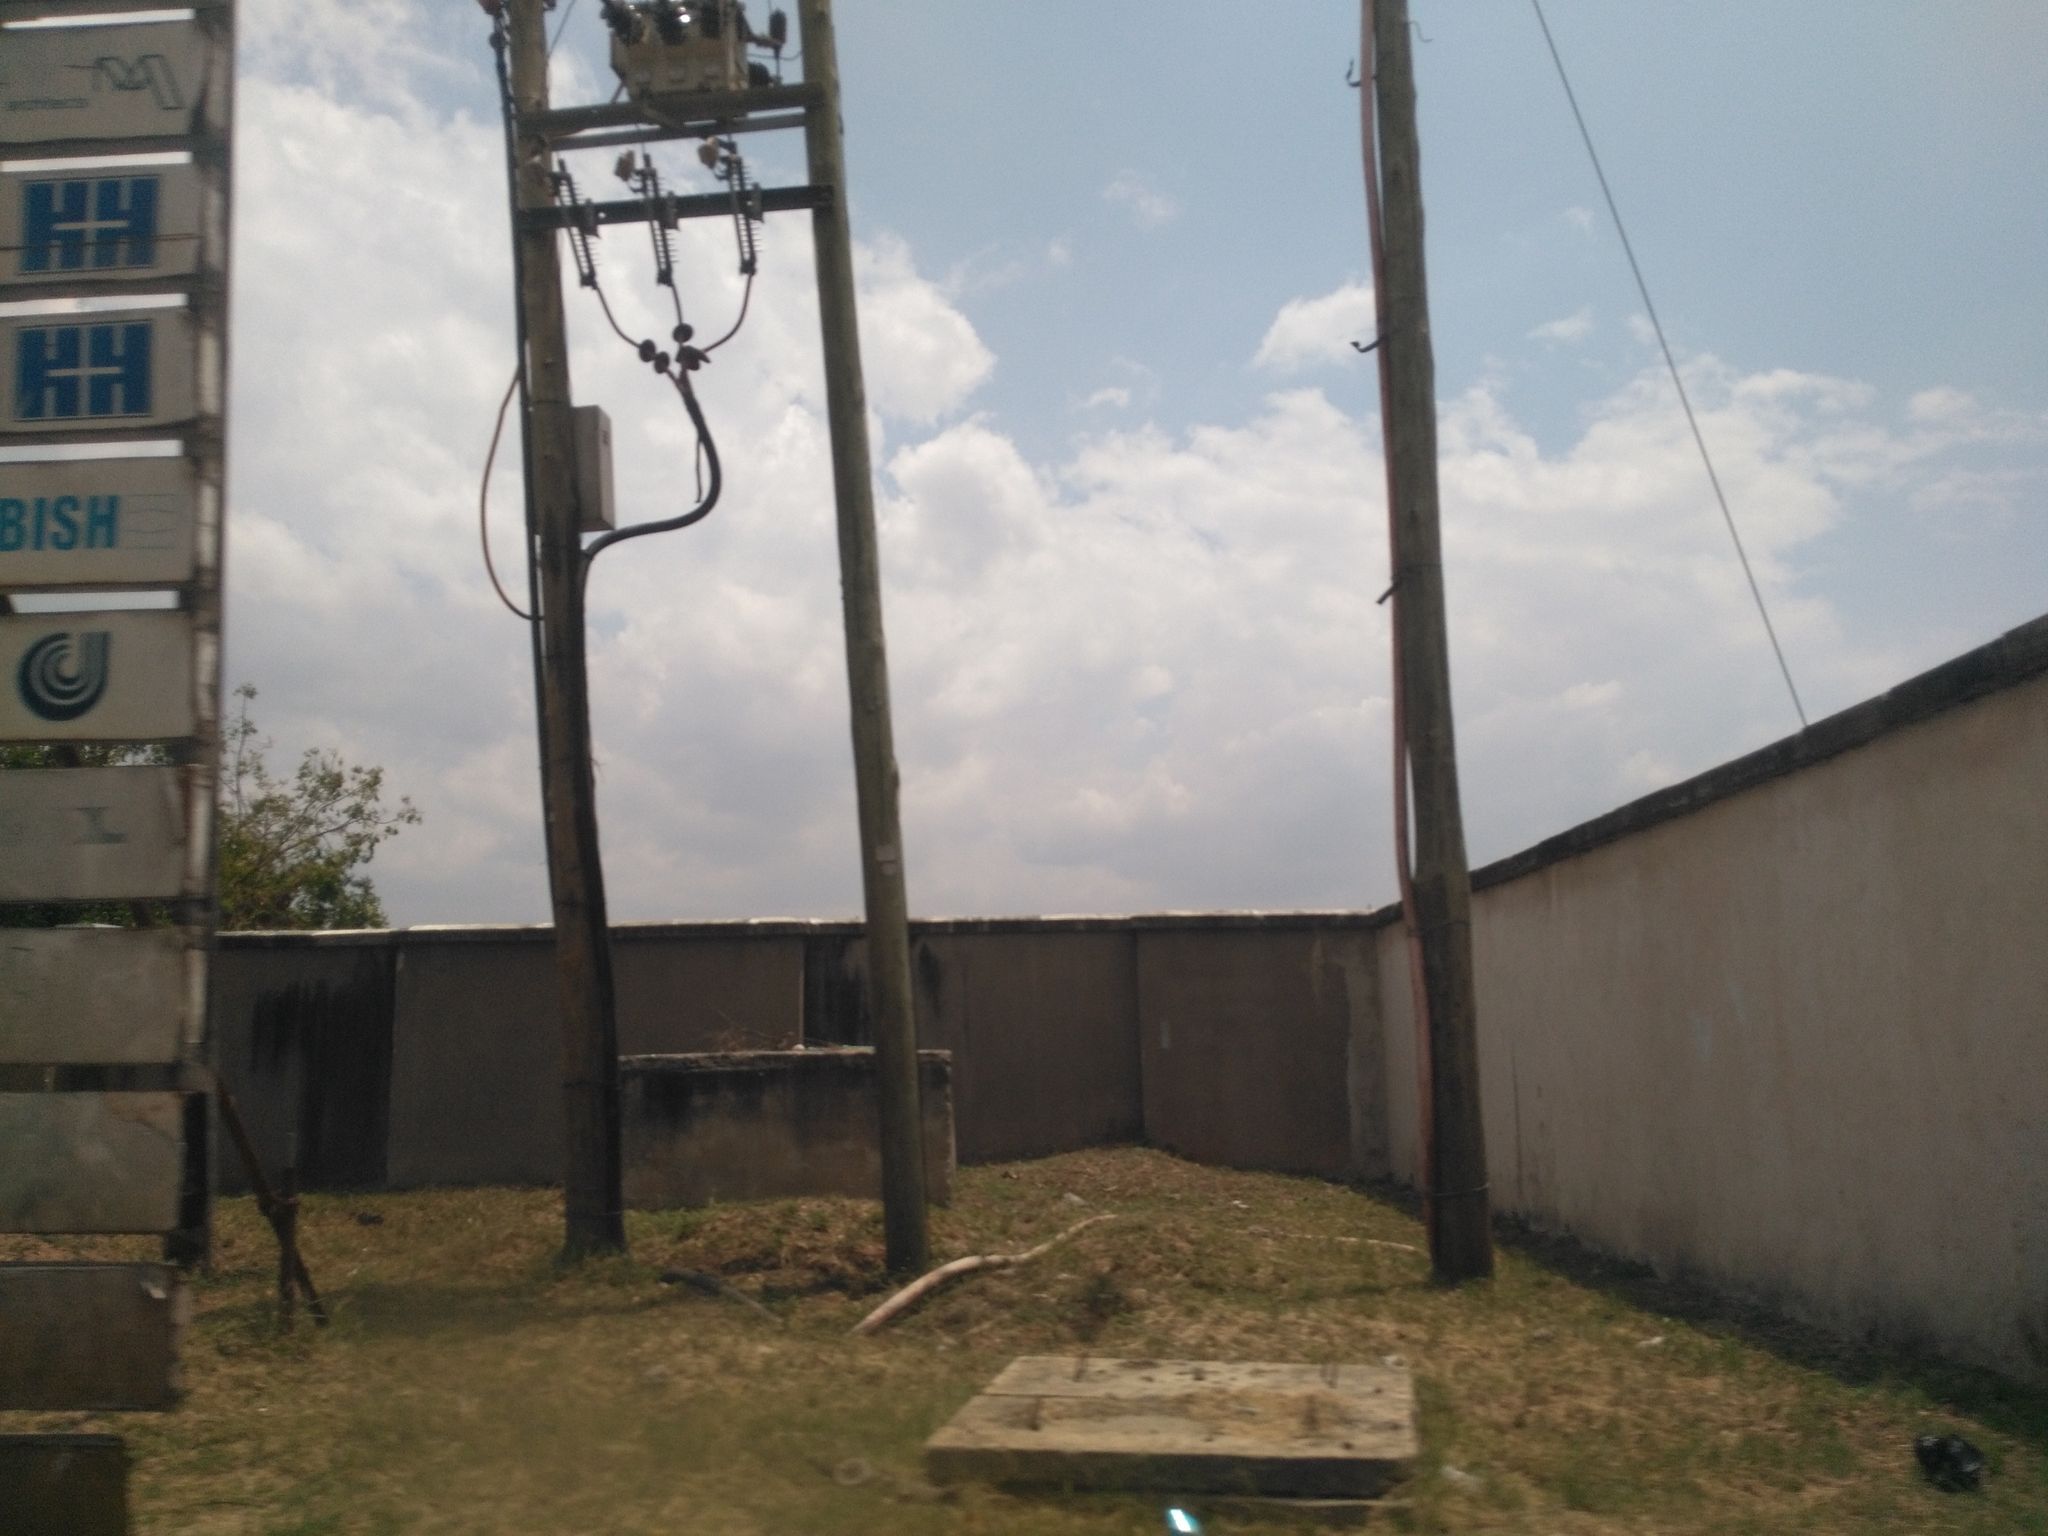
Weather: cloudy
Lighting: day
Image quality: good
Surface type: walking surface
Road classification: service
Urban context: urban centre
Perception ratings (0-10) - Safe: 0.97, Lively: 0.91, Beautiful: 0.85, Boring: 3.12, Depressing: 9.11, Wealthy: 2.3